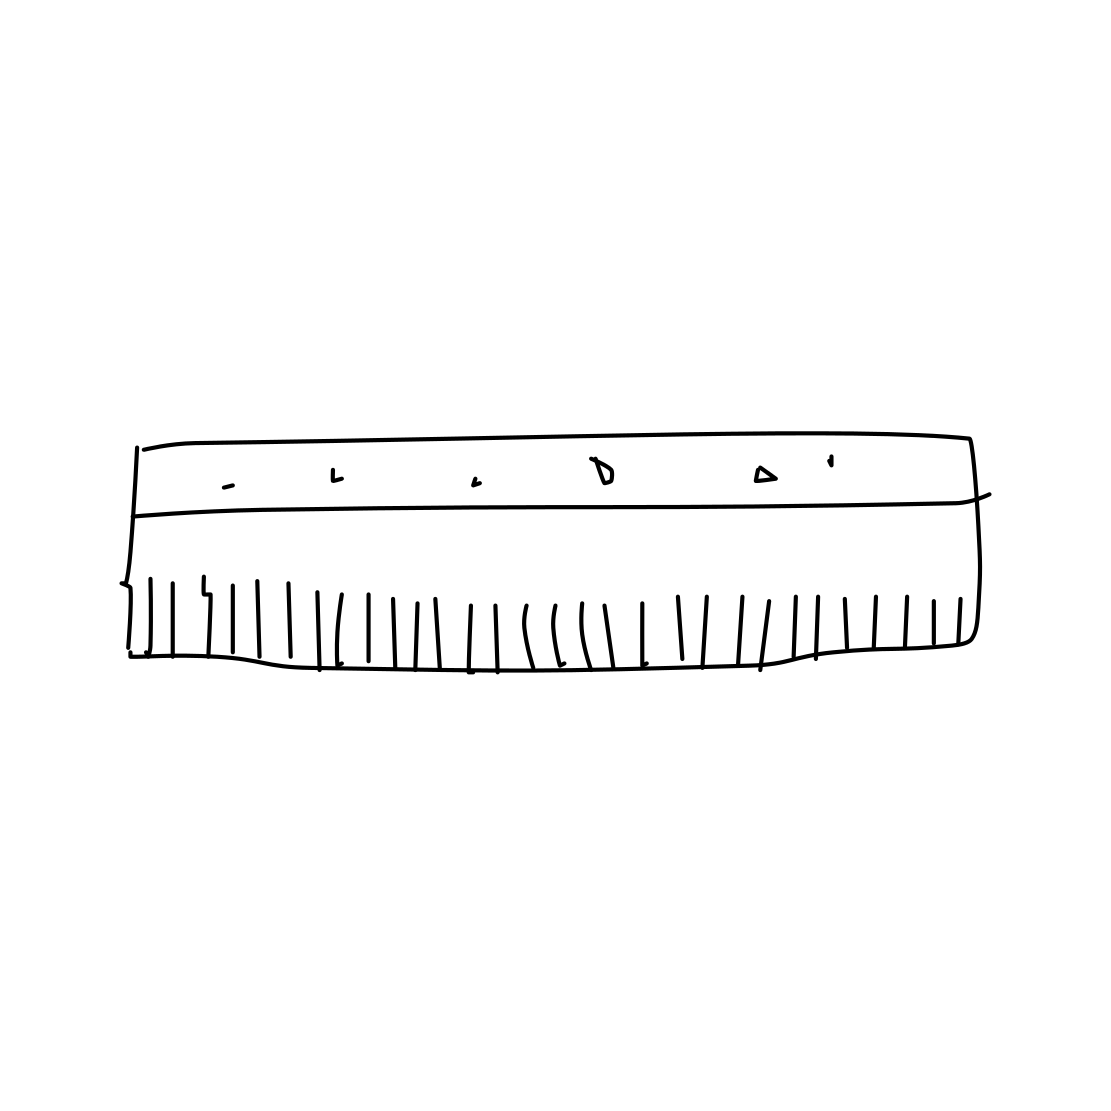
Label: piano